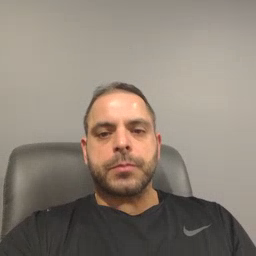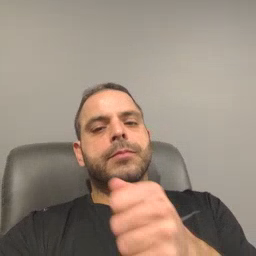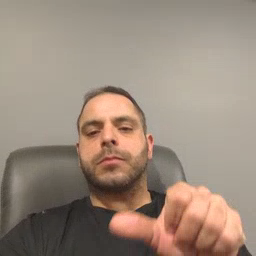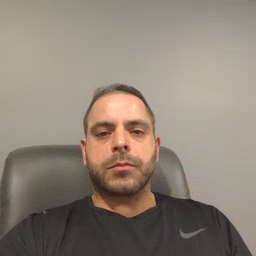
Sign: any